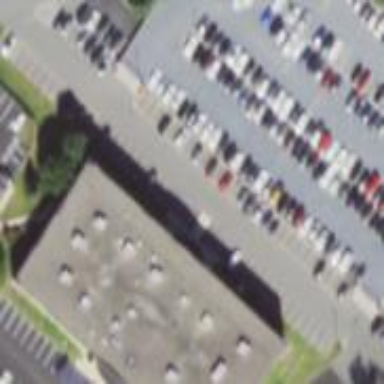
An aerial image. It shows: Parking area with surface.